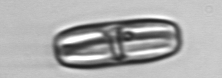
Label: Ephemera